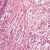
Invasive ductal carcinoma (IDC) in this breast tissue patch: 1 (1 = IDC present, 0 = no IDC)